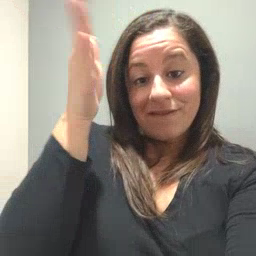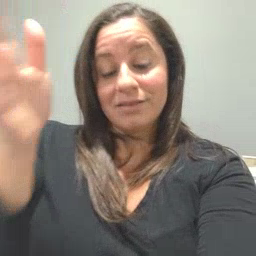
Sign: flag